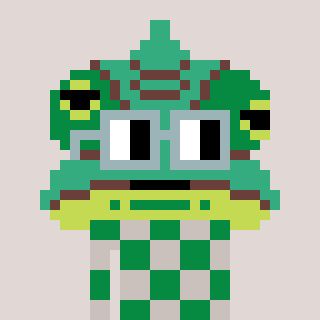
a pixel art character with square dark gray glasses, a chameleon-shaped head and a foggrey-colored body on a warm background